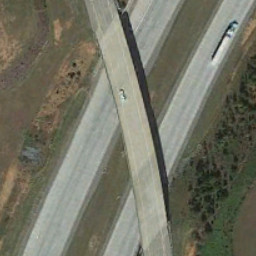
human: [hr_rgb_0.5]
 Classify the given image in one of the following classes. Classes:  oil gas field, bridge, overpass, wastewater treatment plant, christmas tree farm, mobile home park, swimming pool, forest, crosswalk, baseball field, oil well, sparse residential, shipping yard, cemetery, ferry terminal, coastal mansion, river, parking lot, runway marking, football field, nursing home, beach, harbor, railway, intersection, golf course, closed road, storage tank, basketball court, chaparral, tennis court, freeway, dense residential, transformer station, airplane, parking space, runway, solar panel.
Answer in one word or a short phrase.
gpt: overpass